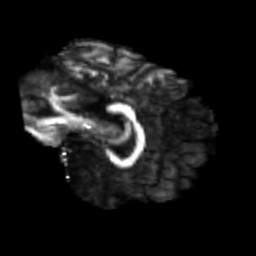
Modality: FA
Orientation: sagittal
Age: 24
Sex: male
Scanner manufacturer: siemens
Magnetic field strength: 3 T
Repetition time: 3.5 s
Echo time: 0.125 s